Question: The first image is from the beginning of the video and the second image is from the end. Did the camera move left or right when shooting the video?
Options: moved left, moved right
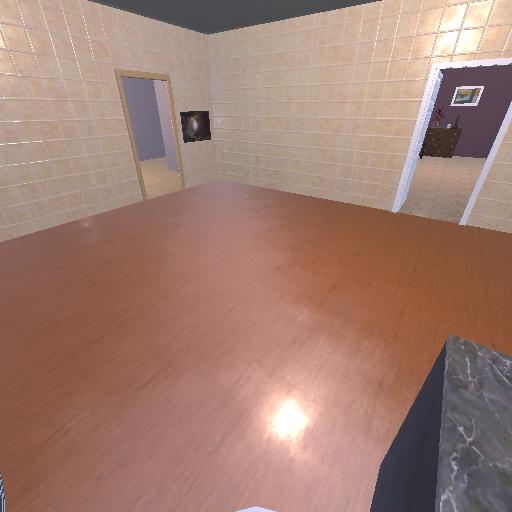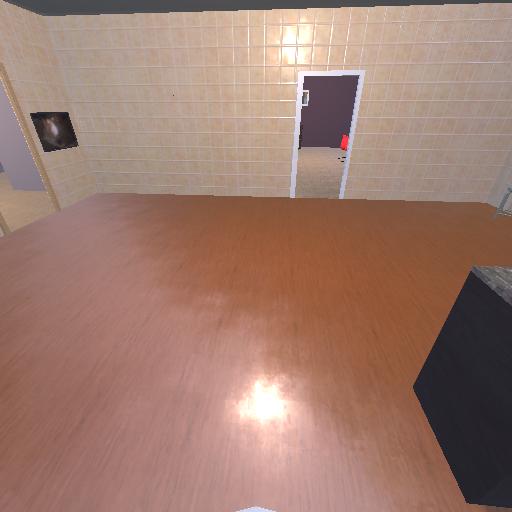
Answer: moved left